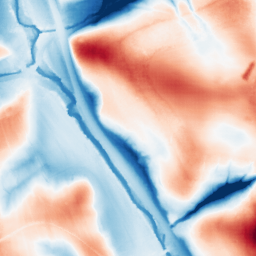
Category: edge_preserving
Decomposition family: guided
Decomposition parameters: radius: 32
eps: 0.01
Upsampling method: sinc_hamming
Upsampling parameters: scale: 8
kernel_size: 16
Upsampling scale: 8